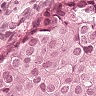
Metastatic tissue present: yes